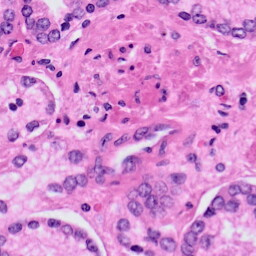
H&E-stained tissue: Prostate